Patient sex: M
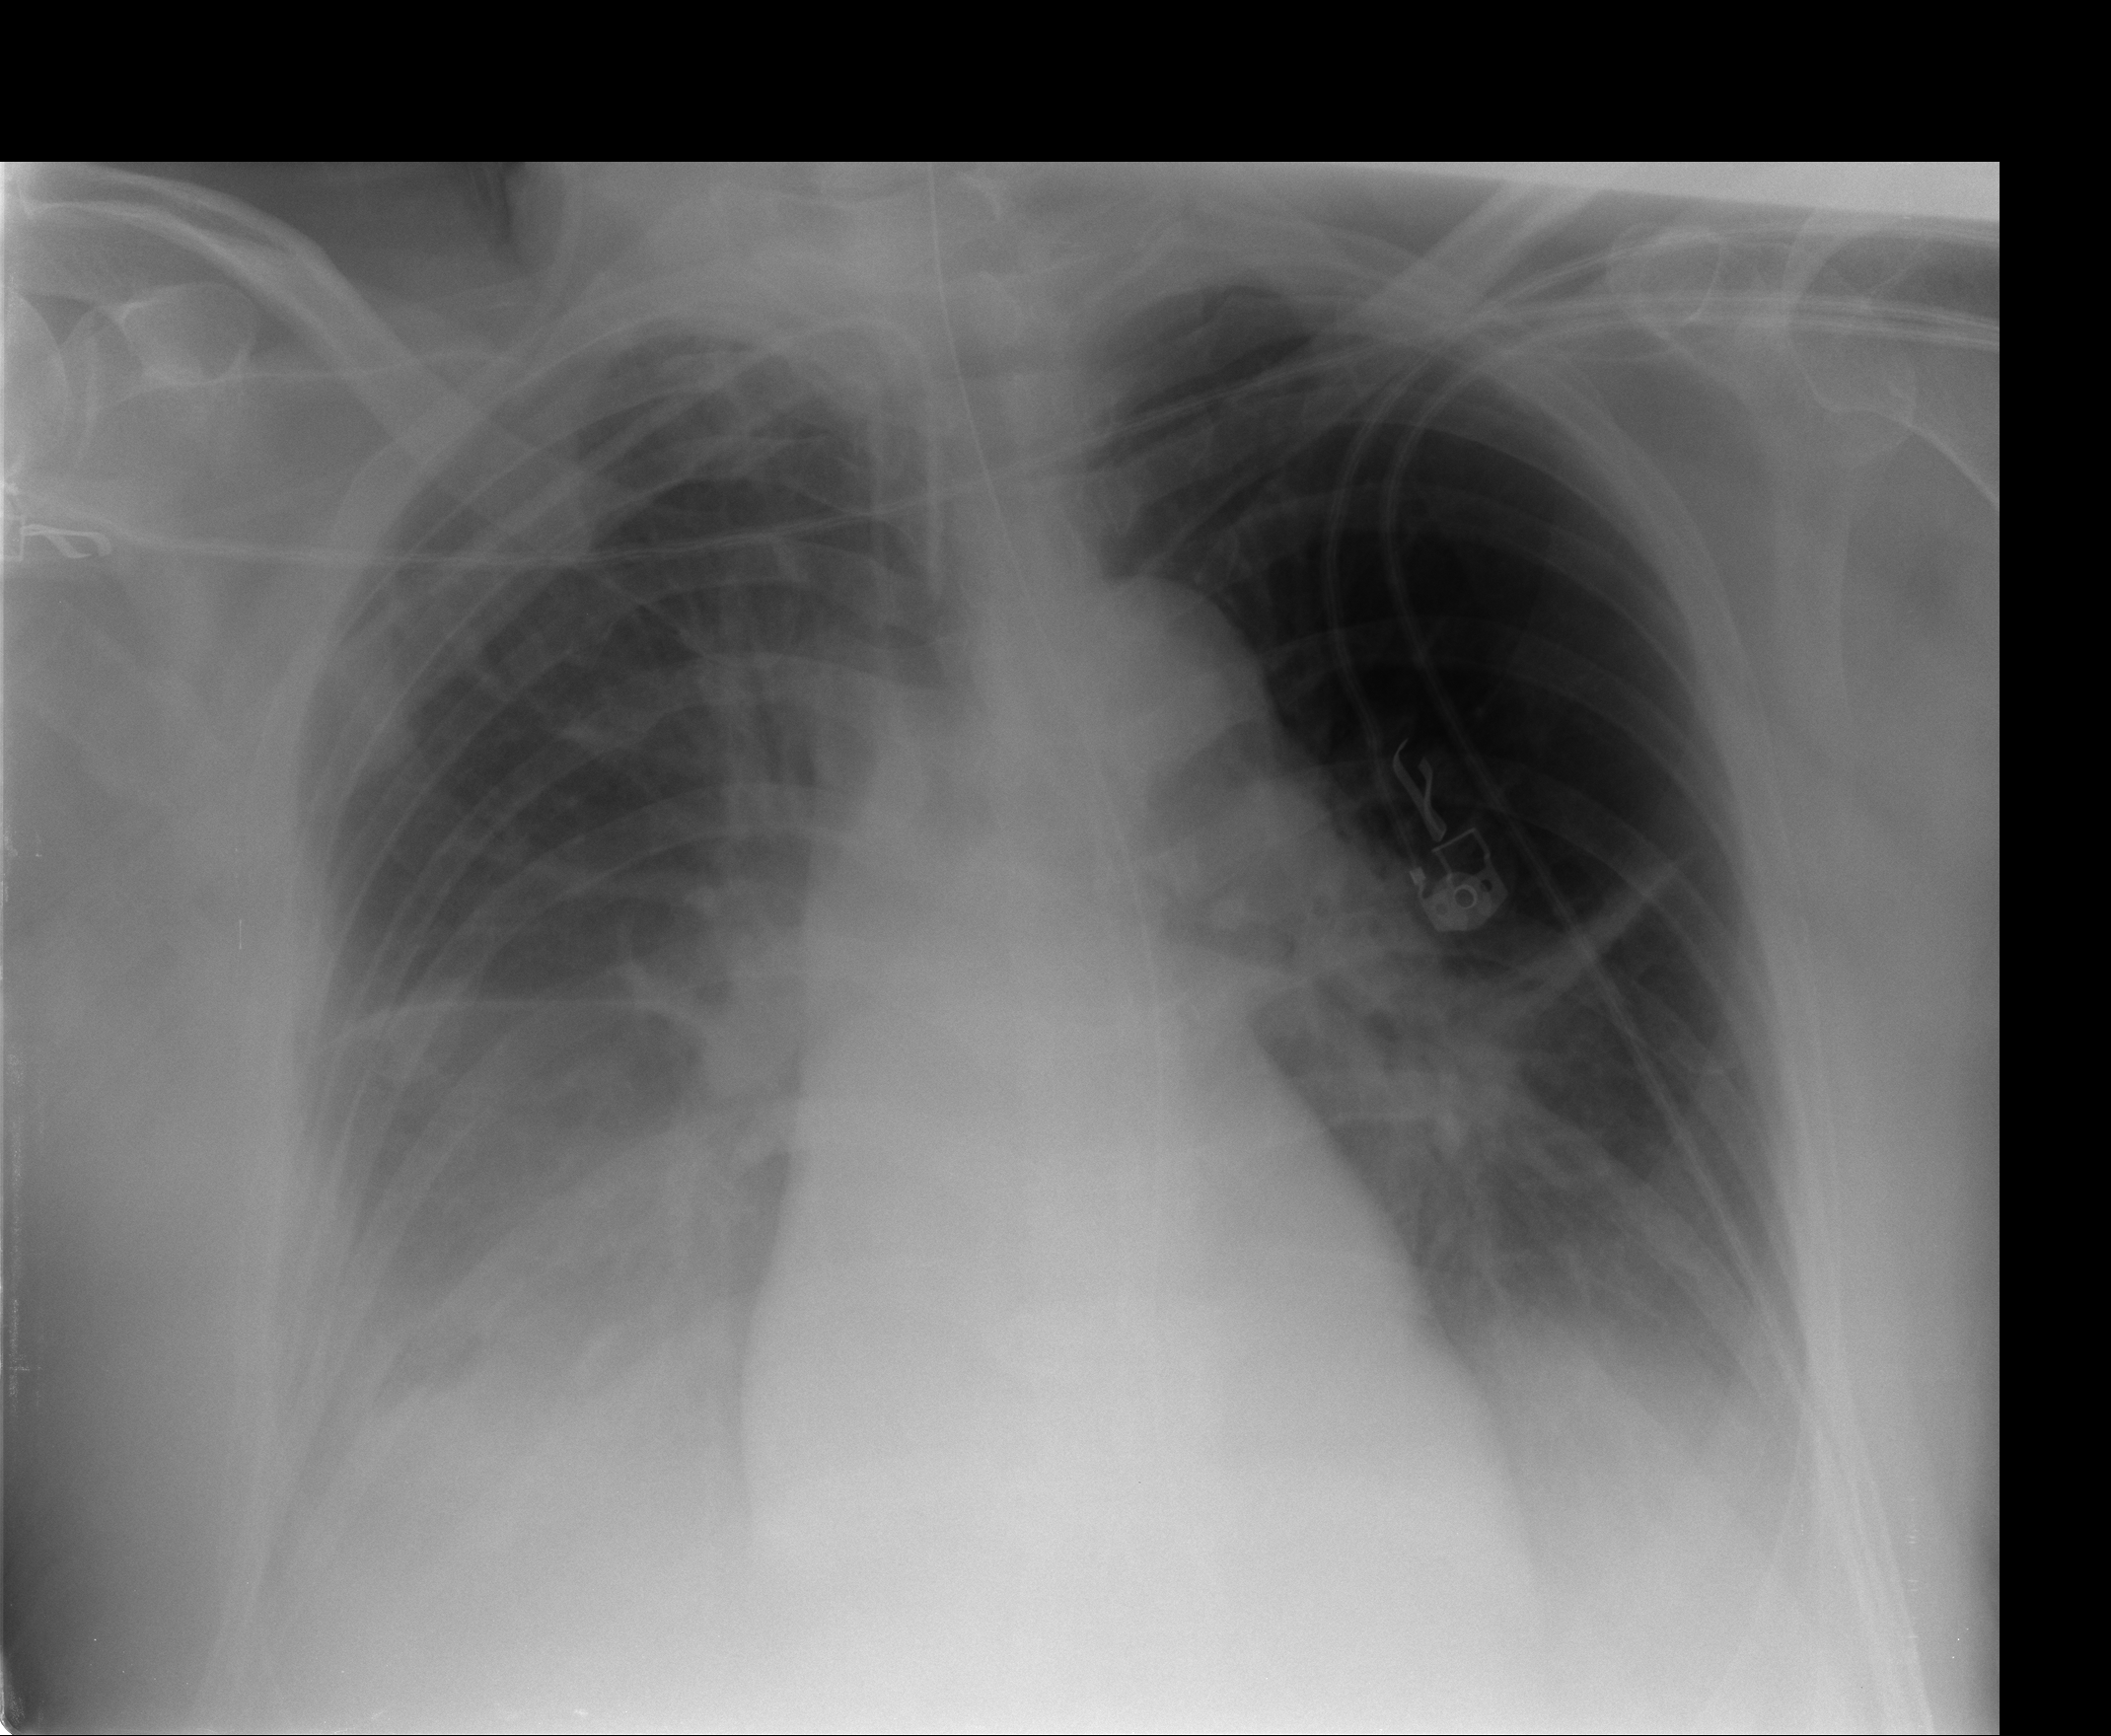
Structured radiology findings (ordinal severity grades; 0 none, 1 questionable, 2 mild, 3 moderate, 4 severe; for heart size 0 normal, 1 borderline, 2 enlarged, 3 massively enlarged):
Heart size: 2
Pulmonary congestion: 2
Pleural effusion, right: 3
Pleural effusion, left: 2
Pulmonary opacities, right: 0
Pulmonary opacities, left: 0
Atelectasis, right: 2
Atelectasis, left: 2